Chest X-ray:
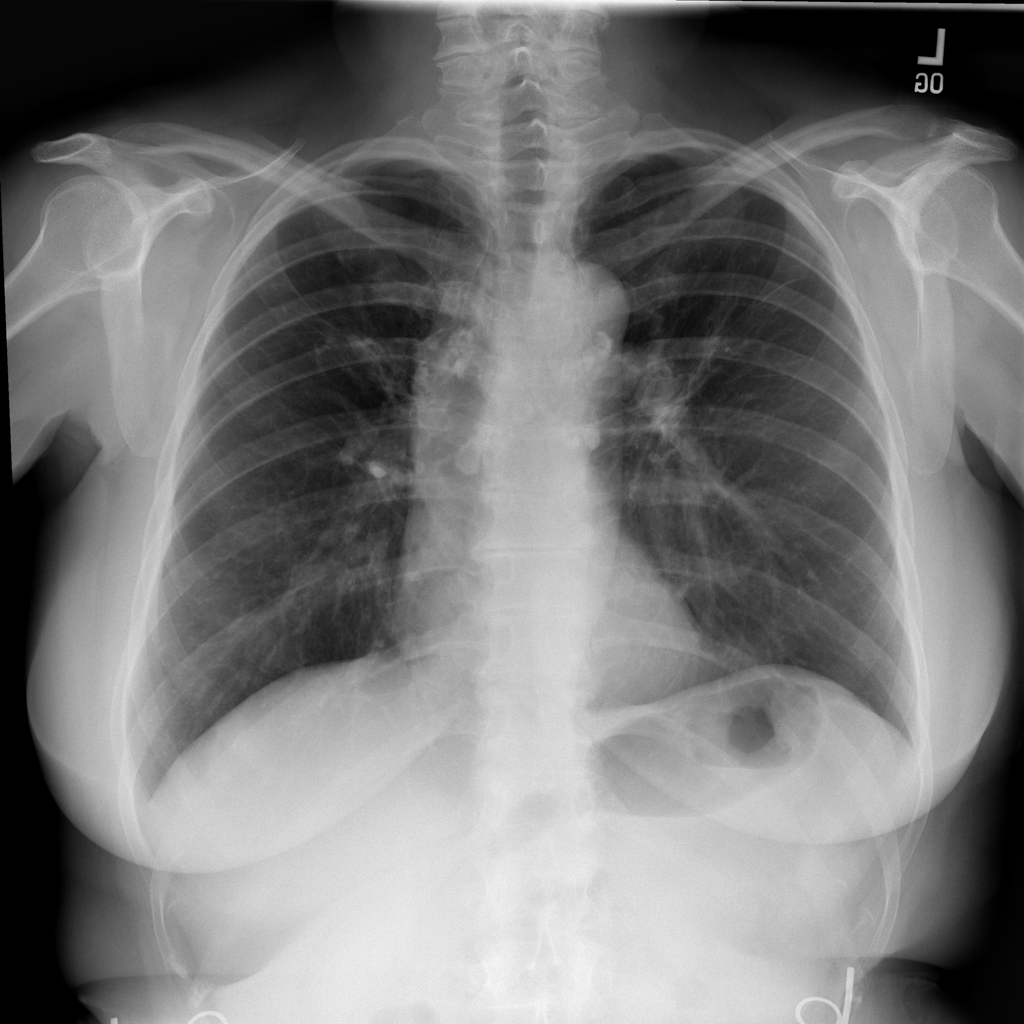
Findings: Calcification, Fibrosis
No abnormal finding: no